Question: ****EDIT****
Adding SQL Fiddle <URL>
I created the scenario in SQL Fiddle to show what I am trying to accomplish. I found it very odd that it produces accurate results in SQL Fiddle yet produces the results below using my DB.
However for the sake of proving that the seasons truly exist here is a select tvseasons join on tvseries:

Running this query:
'''
SELECT TVSeriesHasTVSeason.tvSeriesID, TVSeason.tvSeasonID, TVSeason.title, Users.userID,
CASE
WHEN UserHasWatchedTVSeason.tvSeasonID IS NULL THEN 'No'
ELSE 'Yes'
END as watched
FROM TVSeason
CROSS JOIN Users
LEFT JOIN UserHasWatchedTVSeason
ON TVSeason.tvSeasonID = UserHasWatchedTVSeason.tvSeasonID
AND Users.userID = UserHasWatchedTVSeason.userID
RIGHT JOIN TVSeriesHasTVSeason
ON TVSeason.tvSeasonID = TVSeriesHasTVSeason.tvSeasonID
'''
Returns:
'''
<PHONE> 1000 Ways to Die Season 1 3 Yes
<PHONE> 1000 Ways to Die Season 2 3 Yes
<PHONE> 1000 Ways to Die Season 4 3 Yes
<PHONE> 1000 Ways to Die Season 5 3 Yes
<PHONE> 2 Stupid Dogs Season 1 3 No
<PHONE> 2 Stupid Dogs Season 2 3 No
<PHONE> 24 Season 2 3 Yes
<PHONE> 24 Season 4 3 Yes
<PHONE> 24 Season 5 3 Yes
<PHONE> 24 Season 6 3 Yes
<PHONE> 24 Season 7 3 Yes
'''
The season id are consecutive you can clearly see season 3 of 1000 ways to die is not being returned and there are also a couple seasons of 24 also not being returned.
I have no idea what is wrong with this query?
****EDIT** I believe I found a working solution to the issue:**
'''
SELECT x.*,
CASE
WHEN UserHasWatchedTVSeason.tvSeasonID IS NULL THEN 'No'
ELSE 'Yes'
END as watched
FROM
(SELECT
TVSeries.tvSeriesID, TVSeries.title,
TVSeriesHasTVSeason.tvSeasonID,
Users.userID
FROM TVSeries
LEFT JOIN TVSeriesHasTVSeason
on tvseries.tvSeriesID = TVSeriesHasTVSeason.tvSeriesID
LEFT JOIN TVSeason
on tvseason.tvSeasonID = TVSeriesHasTVSeason.tvSeriesID
CROSS JOIN Users)x
LEFT JOIN UserHasWatchedTVSeason
on x.tvSeasonID = UserHasWatchedTVSeason.tvSeasonID
AND x.userID = UserHasWatchedTVSeason.userID
'''
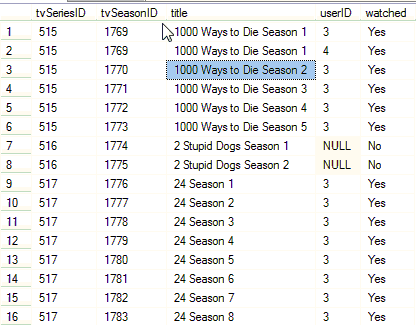
Answer: This is a working solution:
'''
SELECT x.*,
CASE
WHEN UserHasWatchedTVSeason.tvSeasonID IS NULL THEN 'No'
ELSE 'Yes'
END as watched
FROM
(SELECT
TVSeries.tvSeriesID, TVSeries.title,
TVSeriesHasTVSeason.tvSeasonID,
Users.userID
FROM TVSeries
LEFT JOIN TVSeriesHasTVSeason
on tvseries.tvSeriesID = TVSeriesHasTVSeason.tvSeriesID
LEFT JOIN TVSeason
on tvseason.tvSeasonID = TVSeriesHasTVSeason.tvSeriesID
CROSS JOIN Users)x
LEFT JOIN UserHasWatchedTVSeason
on x.tvSeasonID = UserHasWatchedTVSeason.tvSeasonID
AND x.userID = UserHasWatchedTVSeason.userID
'''
My thought is that in my original post that I was losing my connection in the CROSS JOIN when I referenced it in later JOINS.
I would hope someone might be able to tell me WHY this worked exactly as it is still a little unclear to me.
Also to expand my answer to return 'yes', 'no', 'partially watched':
'''
SELECT *
FROM
(SELECT userID, tvSeriesID,
CASE
WHEN COUNT(tvSeriesID) = ABS(SUM(watched))
AND SUM(watched) > 0 THEN 'Yes'
WHEN COUNT(tvSeriesID) = ABS(SUM(watched))
AND SUM(watched) < 0 THEN 'No'
ELSE 'Partial'
END as watched
FROM
(SELECT x.*,
CASE
WHEN UserHasWatchedTVSeason.tvSeasonID IS NULL THEN -1
ELSE 1
END as watched
FROM
(SELECT
TVSeries.tvSeriesID, TVSeries.title as tvSeriesTitle,
TVSeriesHasTVSeason.tvSeasonID,
Users.userID
FROM TVSeries
LEFT JOIN TVSeriesHasTVSeason
on tvseries.tvSeriesID = TVSeriesHasTVSeason.tvSeriesID
LEFT JOIN TVSeason
on tvseason.tvSeasonID = TVSeriesHasTVSeason.tvSeriesID
CROSS JOIN Users
)x
LEFT JOIN UserHasWatchedTVSeason
on x.tvSeasonID = UserHasWatchedTVSeason.tvSeasonID
AND x.userID = UserHasWatchedTVSeason.userID
)y
GROUP BY userID, tvSeriesID
)z
ORDER BY userID, tvSeriesID
'''